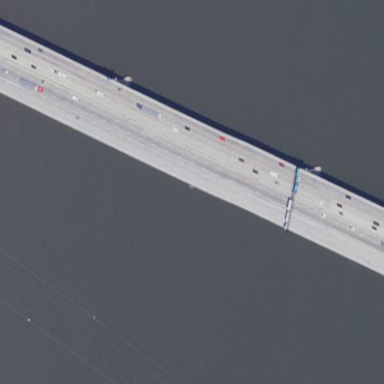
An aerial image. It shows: Man-made bridge.